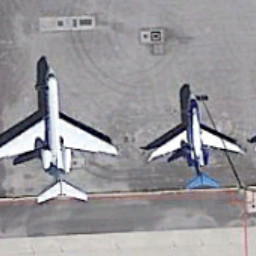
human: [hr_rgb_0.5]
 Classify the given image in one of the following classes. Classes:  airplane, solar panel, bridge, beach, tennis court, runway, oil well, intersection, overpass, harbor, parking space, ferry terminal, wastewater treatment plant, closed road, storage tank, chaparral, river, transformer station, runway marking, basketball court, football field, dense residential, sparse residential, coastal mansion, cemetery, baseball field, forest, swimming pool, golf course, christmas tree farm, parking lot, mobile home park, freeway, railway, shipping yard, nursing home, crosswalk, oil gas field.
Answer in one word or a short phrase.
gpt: airplane